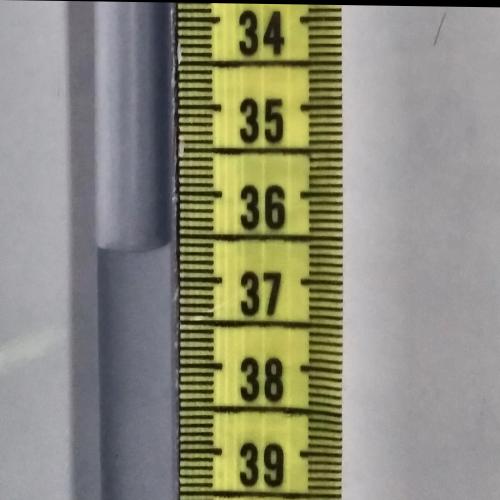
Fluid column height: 36.6 cm